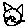
Label: cat